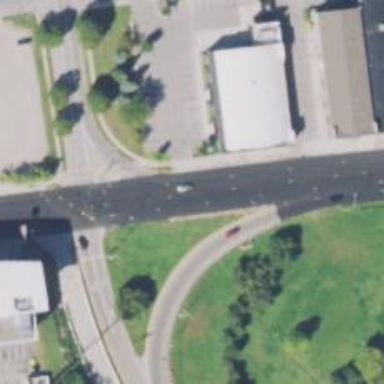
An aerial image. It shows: Asphalt road with primary designation. There is sidewalk on the left side.